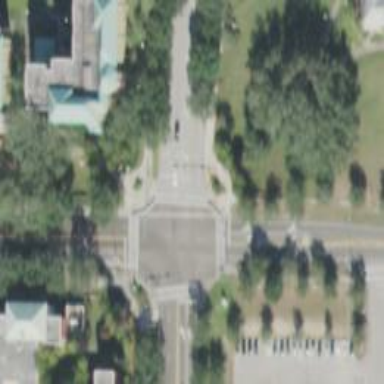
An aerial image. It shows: Footway on parkway.